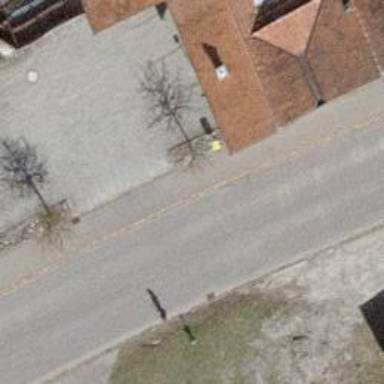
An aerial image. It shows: Post box.